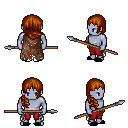
a pixel art fantasy rpg character, male body template, dark elf, purple skin, brown tattered cape, red pants, brunette right-swept hairstyle, black slippers, spear, four views (front, back, left, right), 2x2 character sprite sheet, small pixel art, hard edges, no anti-aliasing